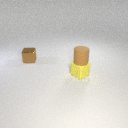
small yellow rubber cube below small brown rubber cylinder